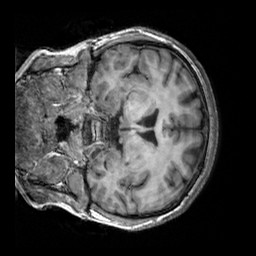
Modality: T1w
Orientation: coronal
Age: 44
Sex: female
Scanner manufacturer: siemens
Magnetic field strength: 3 T
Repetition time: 2.3 s
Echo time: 0.00303 s